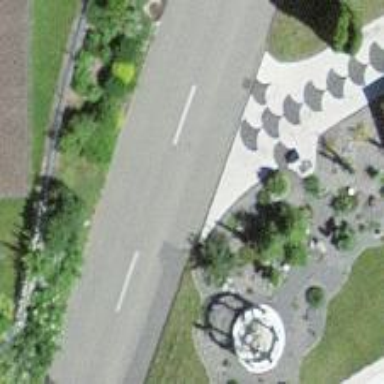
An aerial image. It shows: Driveway.